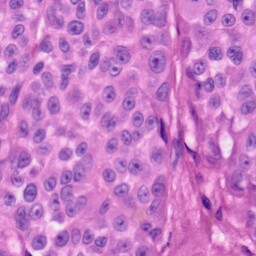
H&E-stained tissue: Skin